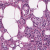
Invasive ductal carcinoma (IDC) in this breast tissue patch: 1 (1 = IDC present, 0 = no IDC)